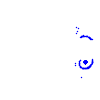
Particle: kaon